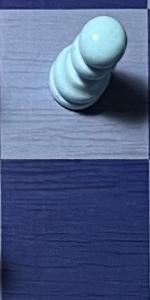
Label: Empty